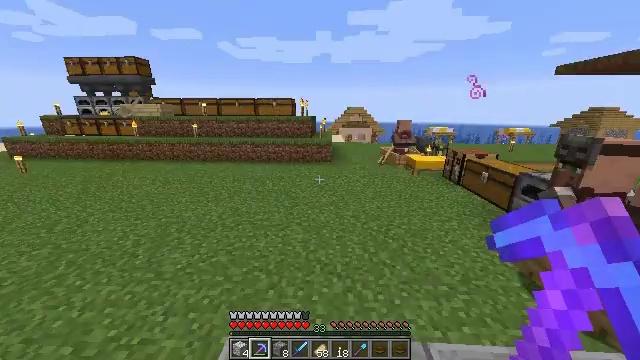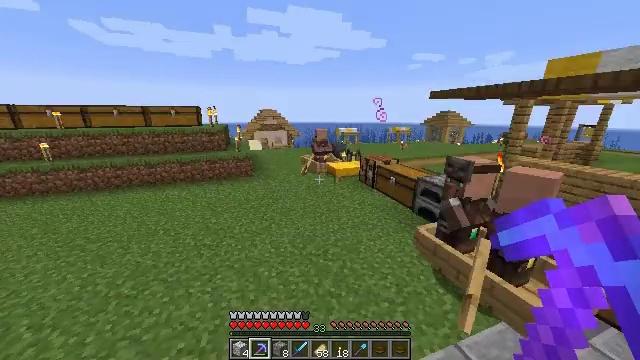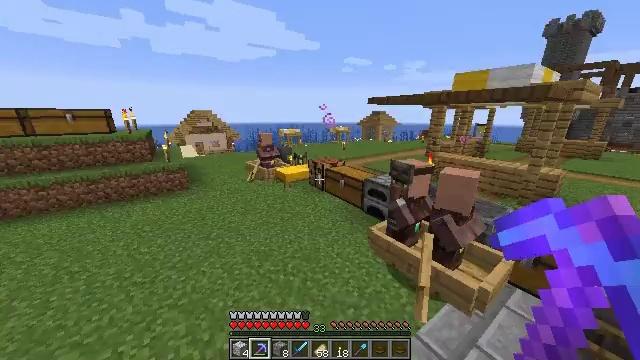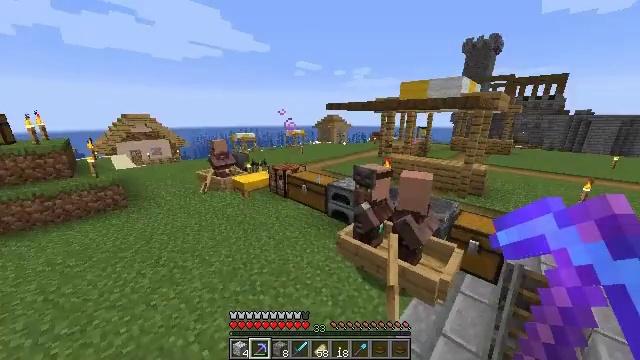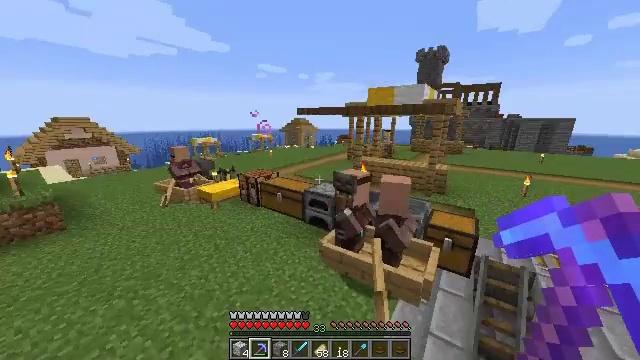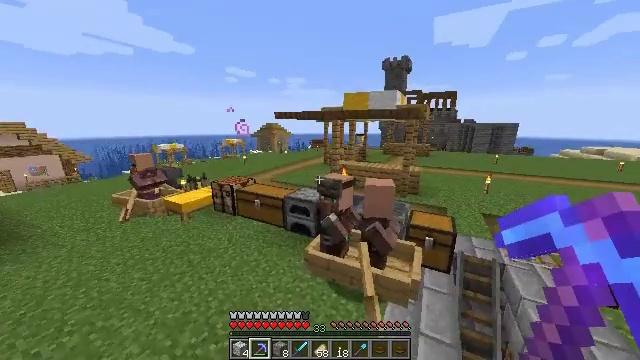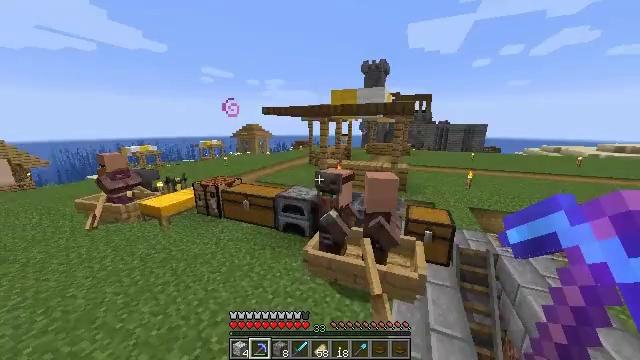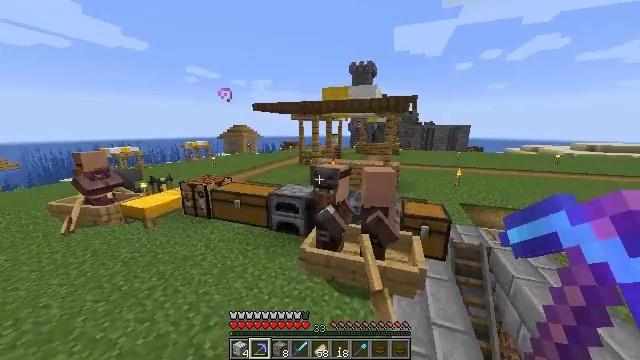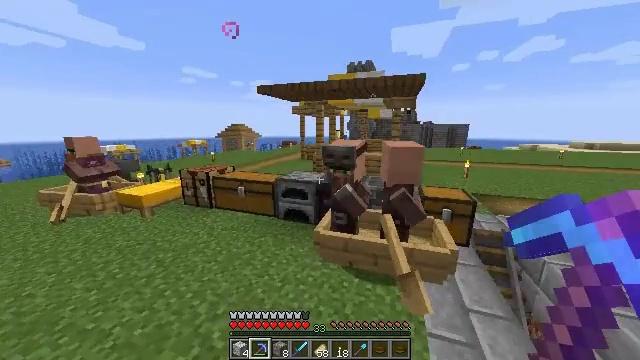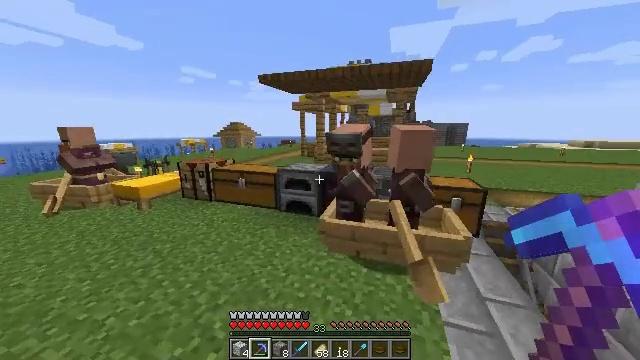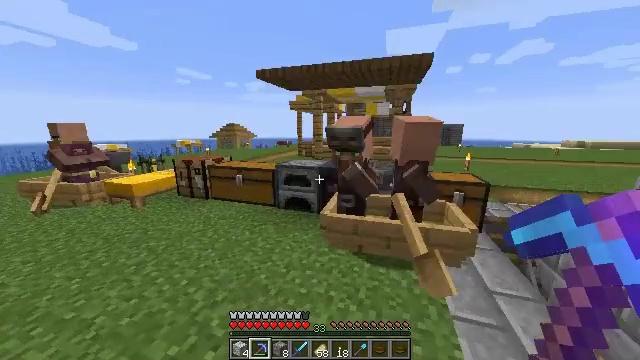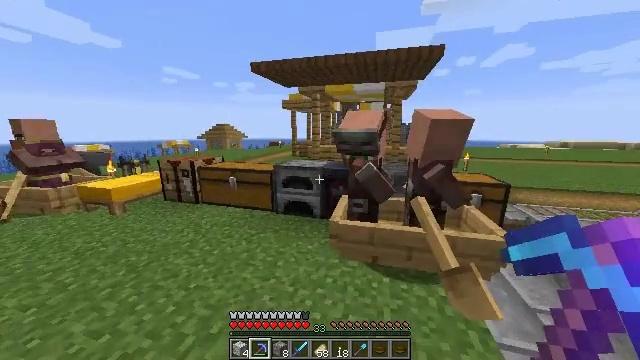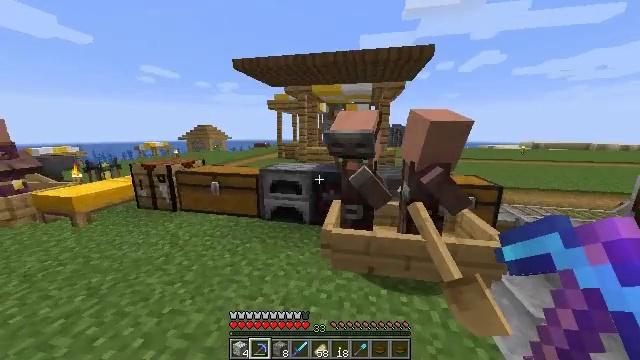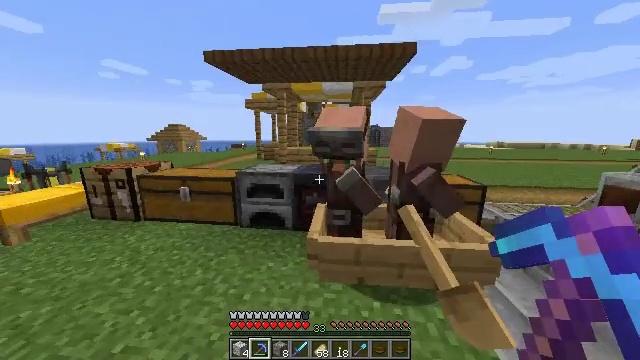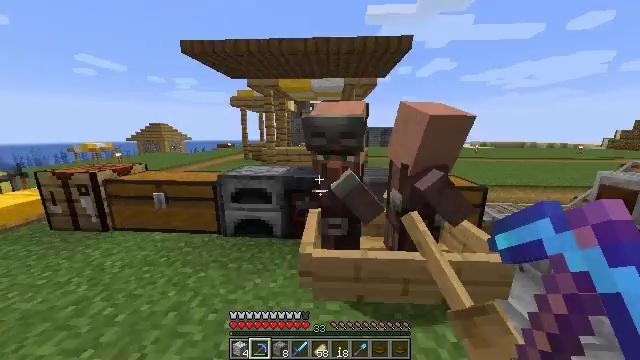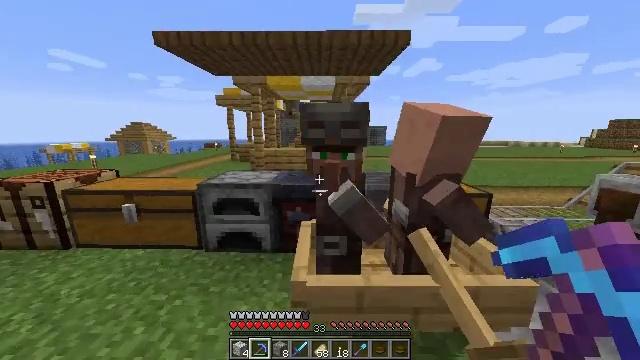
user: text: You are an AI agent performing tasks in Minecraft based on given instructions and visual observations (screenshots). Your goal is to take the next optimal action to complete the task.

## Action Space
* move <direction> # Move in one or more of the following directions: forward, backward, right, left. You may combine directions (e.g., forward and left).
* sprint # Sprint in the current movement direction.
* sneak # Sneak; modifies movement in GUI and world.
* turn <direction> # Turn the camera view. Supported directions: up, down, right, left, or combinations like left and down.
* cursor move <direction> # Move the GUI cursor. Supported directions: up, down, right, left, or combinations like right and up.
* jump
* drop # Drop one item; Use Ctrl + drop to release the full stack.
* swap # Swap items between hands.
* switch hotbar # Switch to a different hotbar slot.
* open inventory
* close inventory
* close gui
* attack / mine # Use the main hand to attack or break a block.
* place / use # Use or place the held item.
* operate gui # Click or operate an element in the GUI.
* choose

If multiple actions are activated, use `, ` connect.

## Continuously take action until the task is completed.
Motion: motion action
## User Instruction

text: Create a chainmail chestplate by using the crafting table.
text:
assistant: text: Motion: move forward, turn right, jump
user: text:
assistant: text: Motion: move forward, turn right, jump
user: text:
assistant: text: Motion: move forward, turn right
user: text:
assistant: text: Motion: move forward, turn right
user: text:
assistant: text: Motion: move forward, turn right and up
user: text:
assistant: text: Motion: move forward, turn right
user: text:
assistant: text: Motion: move forward, turn right
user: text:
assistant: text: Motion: move forward
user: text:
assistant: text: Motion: move forward
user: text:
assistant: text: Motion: move forward
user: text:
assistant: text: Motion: move forward, turn right
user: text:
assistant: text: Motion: move forward, turn right
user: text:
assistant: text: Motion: move forward, turn right
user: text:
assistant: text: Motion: move forward, turn right
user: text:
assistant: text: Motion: move forward, turn right
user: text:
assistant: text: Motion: move forward, turn right
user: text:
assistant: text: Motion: turn right
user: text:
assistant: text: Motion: turn right
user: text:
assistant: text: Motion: no_op
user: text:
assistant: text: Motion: no_op
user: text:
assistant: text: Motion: no_op
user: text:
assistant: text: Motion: no_op
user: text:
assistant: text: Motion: use / place
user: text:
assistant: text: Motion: use / place
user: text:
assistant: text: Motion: use / place
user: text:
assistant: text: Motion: use / place
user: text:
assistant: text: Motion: no_op
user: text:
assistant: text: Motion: open gui
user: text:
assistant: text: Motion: no_op
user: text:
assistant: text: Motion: no_op